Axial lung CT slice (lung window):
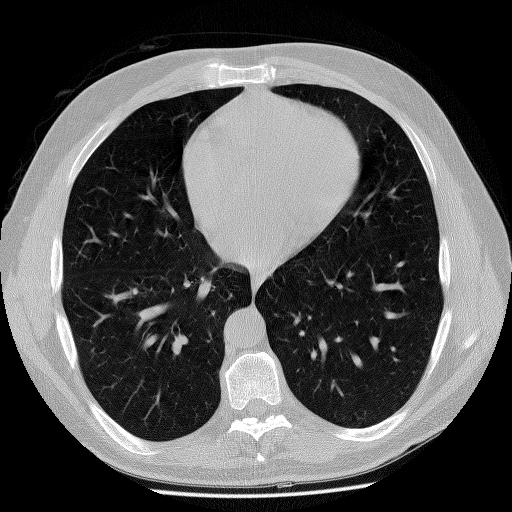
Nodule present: no